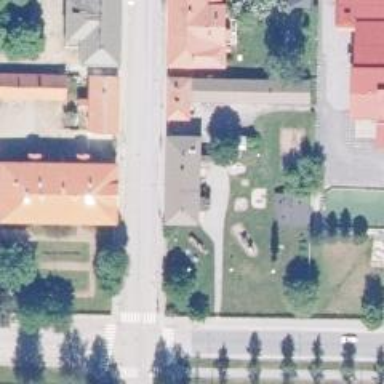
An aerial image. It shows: Kindergarten.